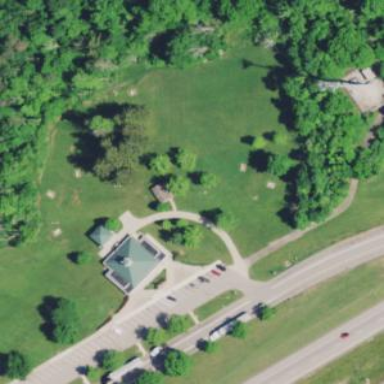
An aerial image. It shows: Rest area on the road.